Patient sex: F
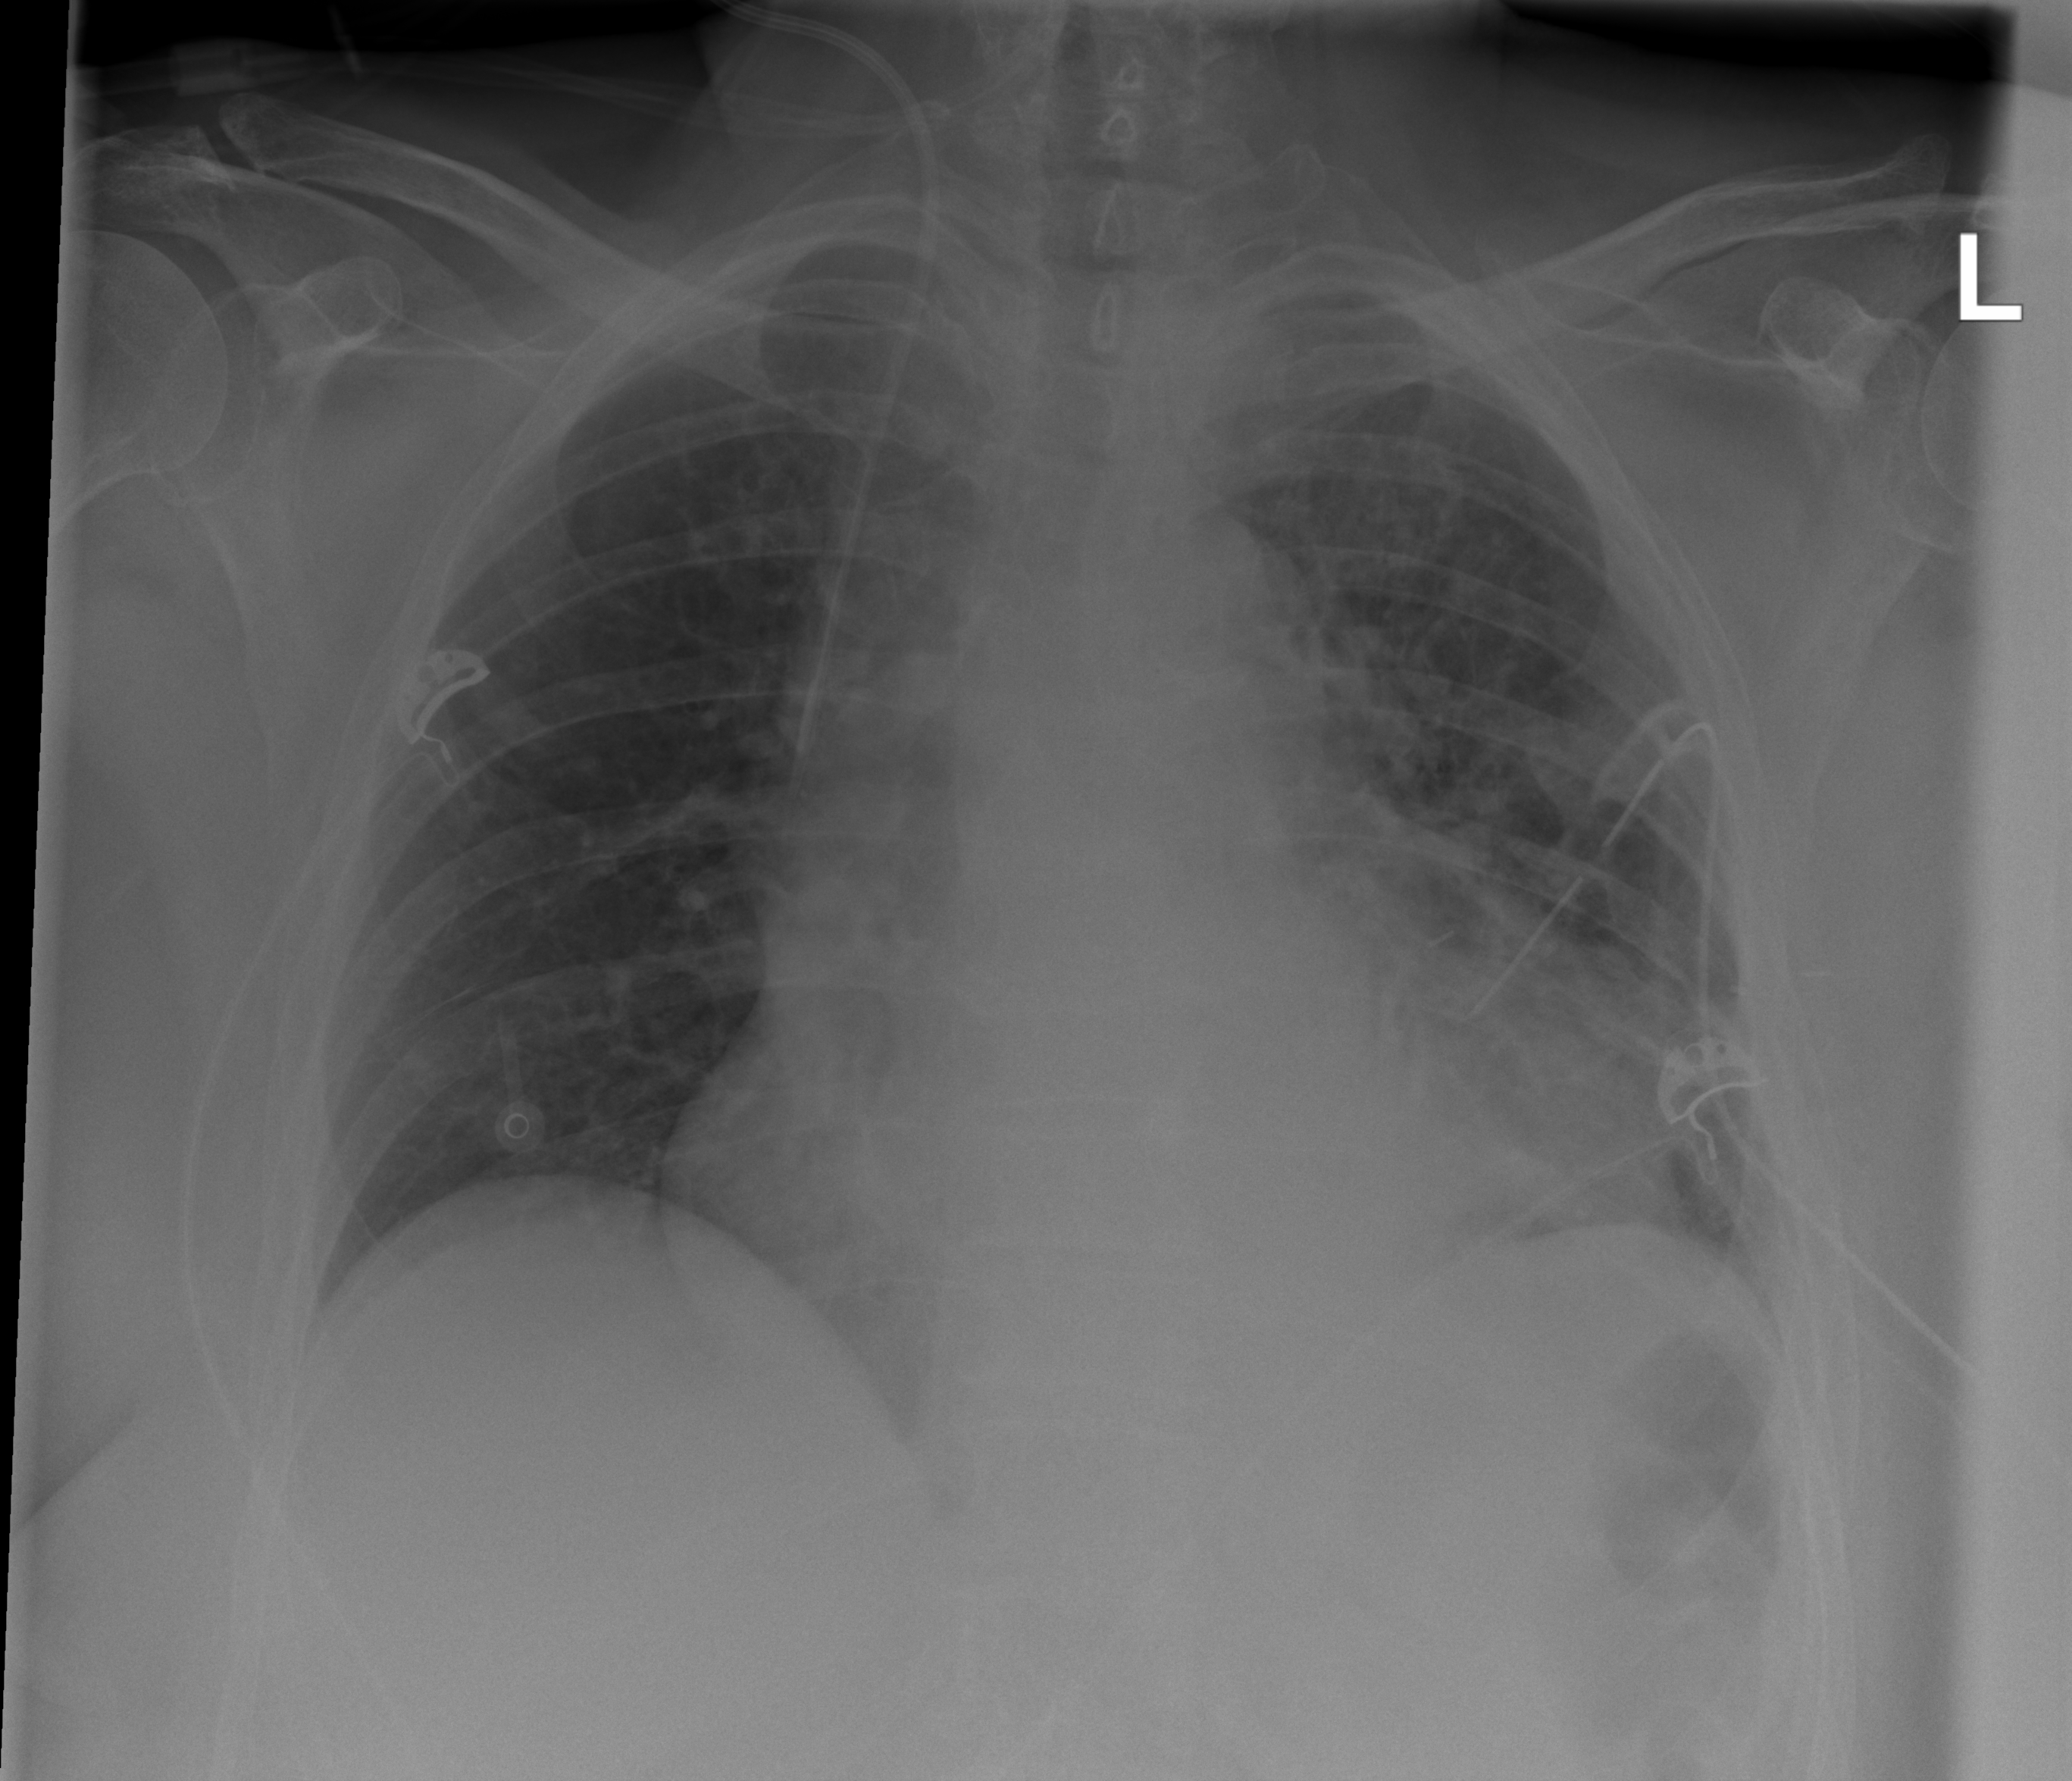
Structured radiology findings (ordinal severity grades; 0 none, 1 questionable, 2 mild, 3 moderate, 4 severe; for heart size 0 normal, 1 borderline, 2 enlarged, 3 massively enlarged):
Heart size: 2
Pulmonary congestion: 2
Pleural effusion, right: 0
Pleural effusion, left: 0
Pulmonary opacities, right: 0
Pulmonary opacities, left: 2
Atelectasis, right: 0
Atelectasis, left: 3